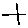
Label: line